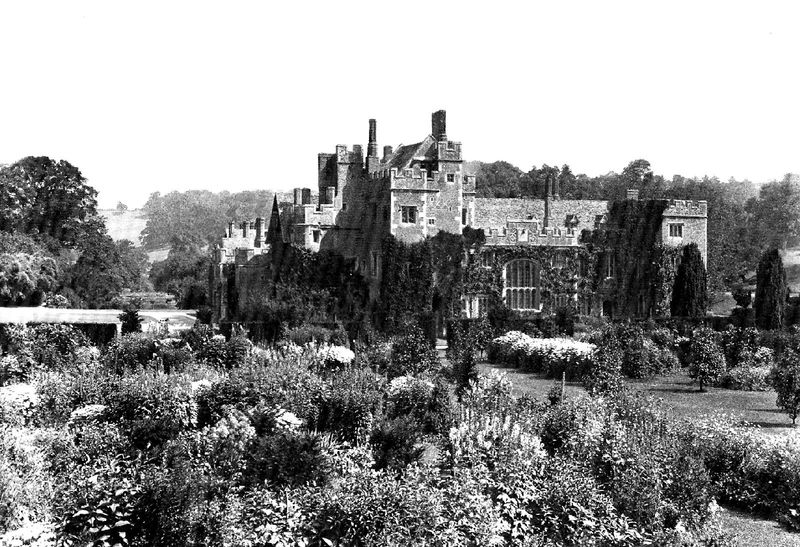
Titel: Warwickshire, Compton Wynyates, Ansicht von Süden
Standort: (GB England Warwickshire) (EU - GB - England - Warwickshire)
Schlagwörter: baum, himmel, bäume, fluss, blumen, fenster, schwarz, weiss, dach, gebäude, gras, park, rasen, schloss, architektur, barock, hügel, natur, brücke, büsche, gebüsch, sträucher, land, rokkoko, pflanzen, england, wald, kamin, kamine, schornstein, garten, schornsteine, tor, zinnen, foto, fotografie, photographie, burg, türme, draußen, schwarzweiss, landhaus, mittelalter, gestrüpp, castle, cottage, schronstein, textur, schwarzweissfoto, monchrom, fotofrafie